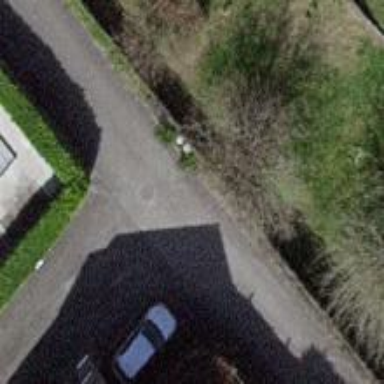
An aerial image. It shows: Alleyway designated as service road.